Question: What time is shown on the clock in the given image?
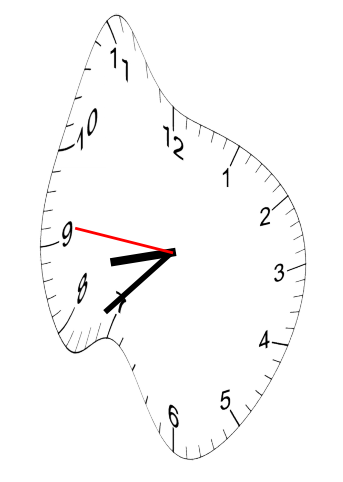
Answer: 08:37:46